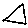
Label: triangle